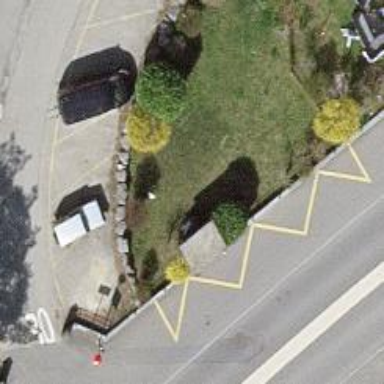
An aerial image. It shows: Bus stop with platform for public transport.